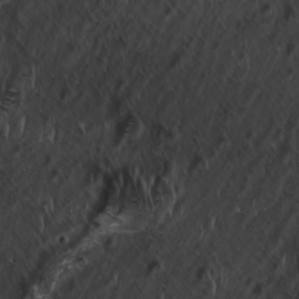
Label: non_frost